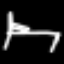
Label: bed